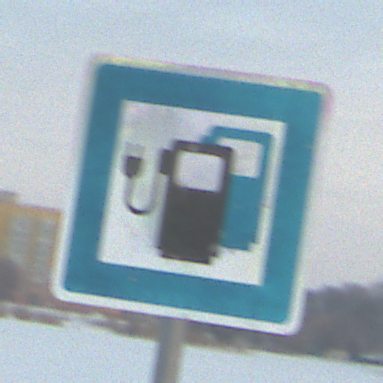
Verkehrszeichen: LadestationFuerElektrofahrzeuge
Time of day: SunriseSunset
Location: Outdoor (Nature)
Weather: PartlyCloudy
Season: NotSpecified
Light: Natural